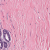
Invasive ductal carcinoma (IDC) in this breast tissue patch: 0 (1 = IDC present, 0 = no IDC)